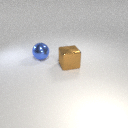
large blue metal sphere behind large brown metal cube